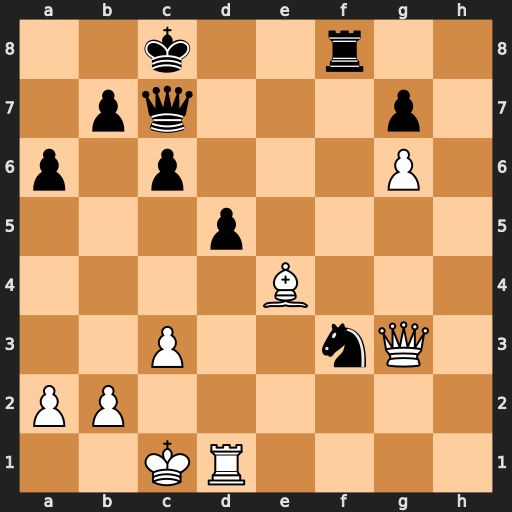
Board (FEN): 2k2r2/1pq3p1/p1p3P1/3p4/4B3/2P2nQ1/PP6/2KR4
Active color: w
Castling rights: -
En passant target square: -
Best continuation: Qg4+ Kb8 Bxf3